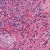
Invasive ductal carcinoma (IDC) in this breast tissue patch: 1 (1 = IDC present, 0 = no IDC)